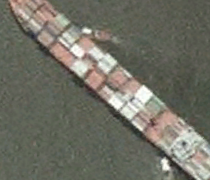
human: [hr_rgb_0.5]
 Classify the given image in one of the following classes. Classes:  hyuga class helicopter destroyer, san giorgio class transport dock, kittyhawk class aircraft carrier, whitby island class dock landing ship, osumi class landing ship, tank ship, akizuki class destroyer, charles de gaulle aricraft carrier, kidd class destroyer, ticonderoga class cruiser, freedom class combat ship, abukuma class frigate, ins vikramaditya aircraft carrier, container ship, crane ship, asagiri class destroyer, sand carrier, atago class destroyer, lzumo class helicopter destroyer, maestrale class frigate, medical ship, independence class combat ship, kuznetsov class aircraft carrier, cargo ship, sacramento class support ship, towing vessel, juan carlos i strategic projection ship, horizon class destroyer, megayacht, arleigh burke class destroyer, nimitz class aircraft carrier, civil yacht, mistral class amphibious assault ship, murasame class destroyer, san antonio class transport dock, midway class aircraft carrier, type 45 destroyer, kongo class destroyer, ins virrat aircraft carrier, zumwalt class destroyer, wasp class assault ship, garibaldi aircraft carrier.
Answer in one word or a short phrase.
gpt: Container ship